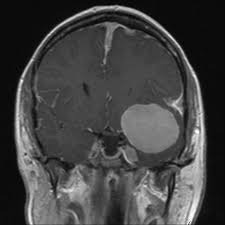
Label: meningioma